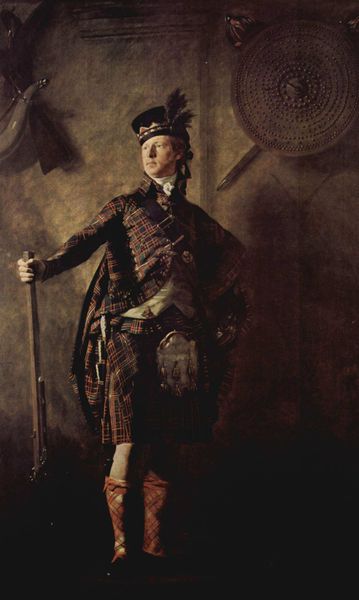
Titel: Porträt des Colonel Alastair Macdonell of Glengarry
Künstler: Henry Sir Raeburn
Standort: Edinburgh
Institution: National Gallery of Scotland
Schlagwörter: dunkel, feder, gemälde, hand, kampf, kopf, mann, schatten, umhang, weiß, ocker, braun, hell, hut, kariert, licht, profil, raum, schwarz, blick, rot, beige, karo, muster, rock, flasche, jacke, mütze, wand, arm, barock, gesicht, rembrandt, stehen, bildnis, herr, horn, portrait, porträt, gewand, interieur, pose, stehend, adel, musiker, person, schräg, kreis, sack, stock, fell, schürze, bein, haltung, schuhe, stab, weis, schlacht, riemen, socken, strumpf, knie, oberschenkel, weste, griff, strümpfe, schild, stolz, scheibe, schwert, schwerter, uniform, waffen, waffe, adeliger, stiefel, herrscher, beutel, tasche, jagd, sieg, karomuster, tracht, wandschmuck, arrogant, clan, beute, jäger, gut, gewehr, flinte, kniestrumpf, kniestrümpfe, armbrust, lord, käppi, gewehre, dudelsack, tradition, schottland, pfanne, mächtig, büchse, tartan, seitwärts, gewähr, volkstracht, herrscherpose, traditionell, kilt, schottenrock, scherte, schotte, schottisch, geldtasche, clans, clansmann, fkinte, macdonald, macdonalds, pilaser, stewart, rote socken, #kilt, skilt